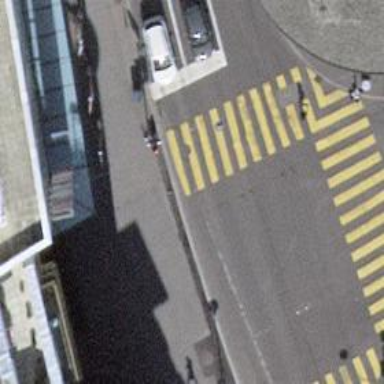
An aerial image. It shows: Crossing with traffic signals.